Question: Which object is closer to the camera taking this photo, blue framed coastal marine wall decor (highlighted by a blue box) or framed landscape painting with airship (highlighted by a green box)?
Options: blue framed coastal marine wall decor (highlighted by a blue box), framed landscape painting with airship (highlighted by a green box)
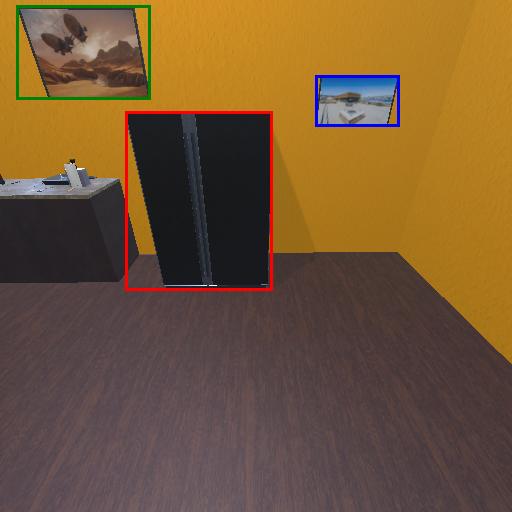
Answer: blue framed coastal marine wall decor (highlighted by a blue box)